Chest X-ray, PA view. Patient: 50 years old, sex M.
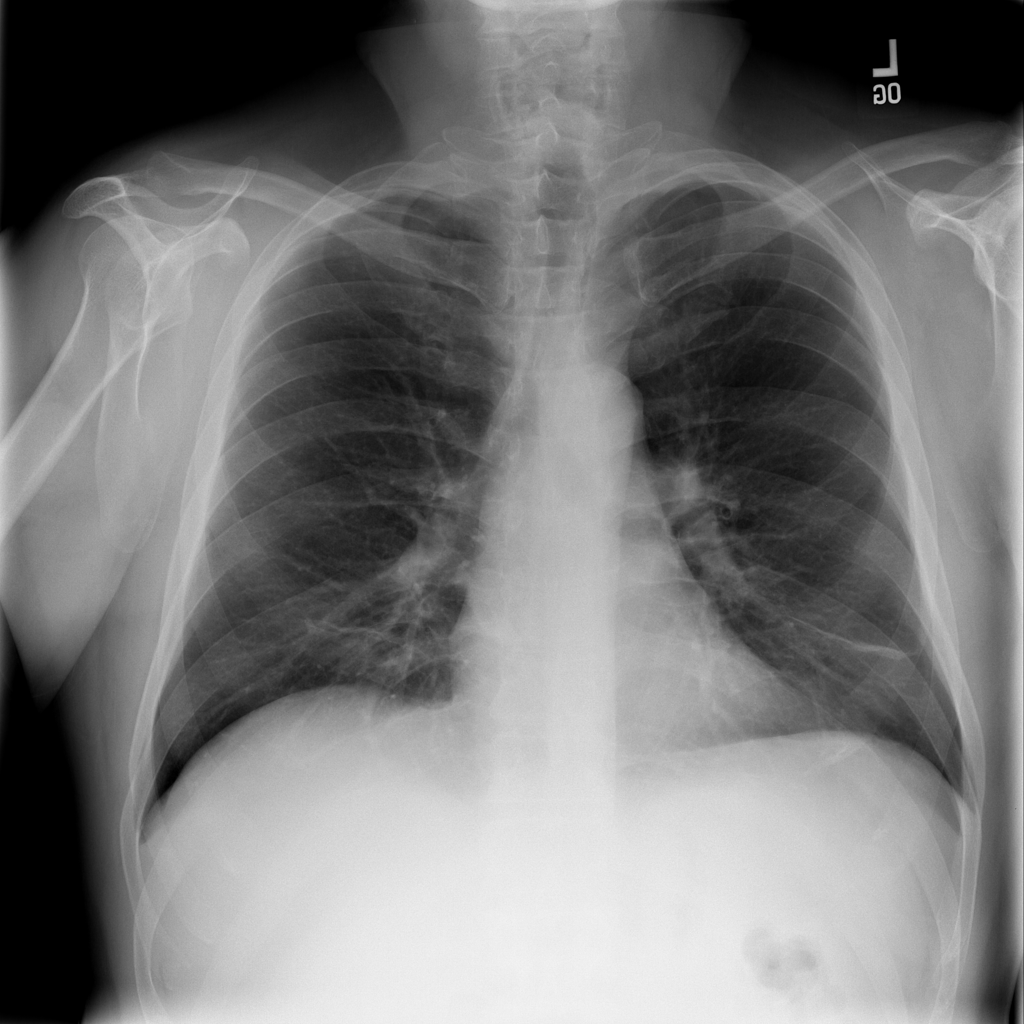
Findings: Atelectasis